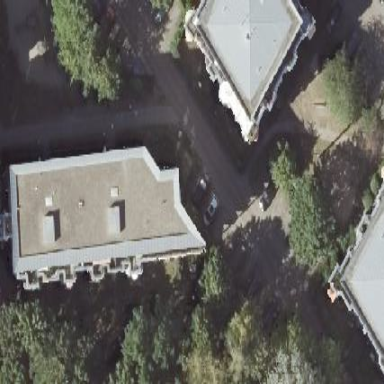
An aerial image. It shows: Building with apartments and flat roof.